Field crop: maize
Growth stage: 1
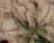
Species: salsola